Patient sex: F
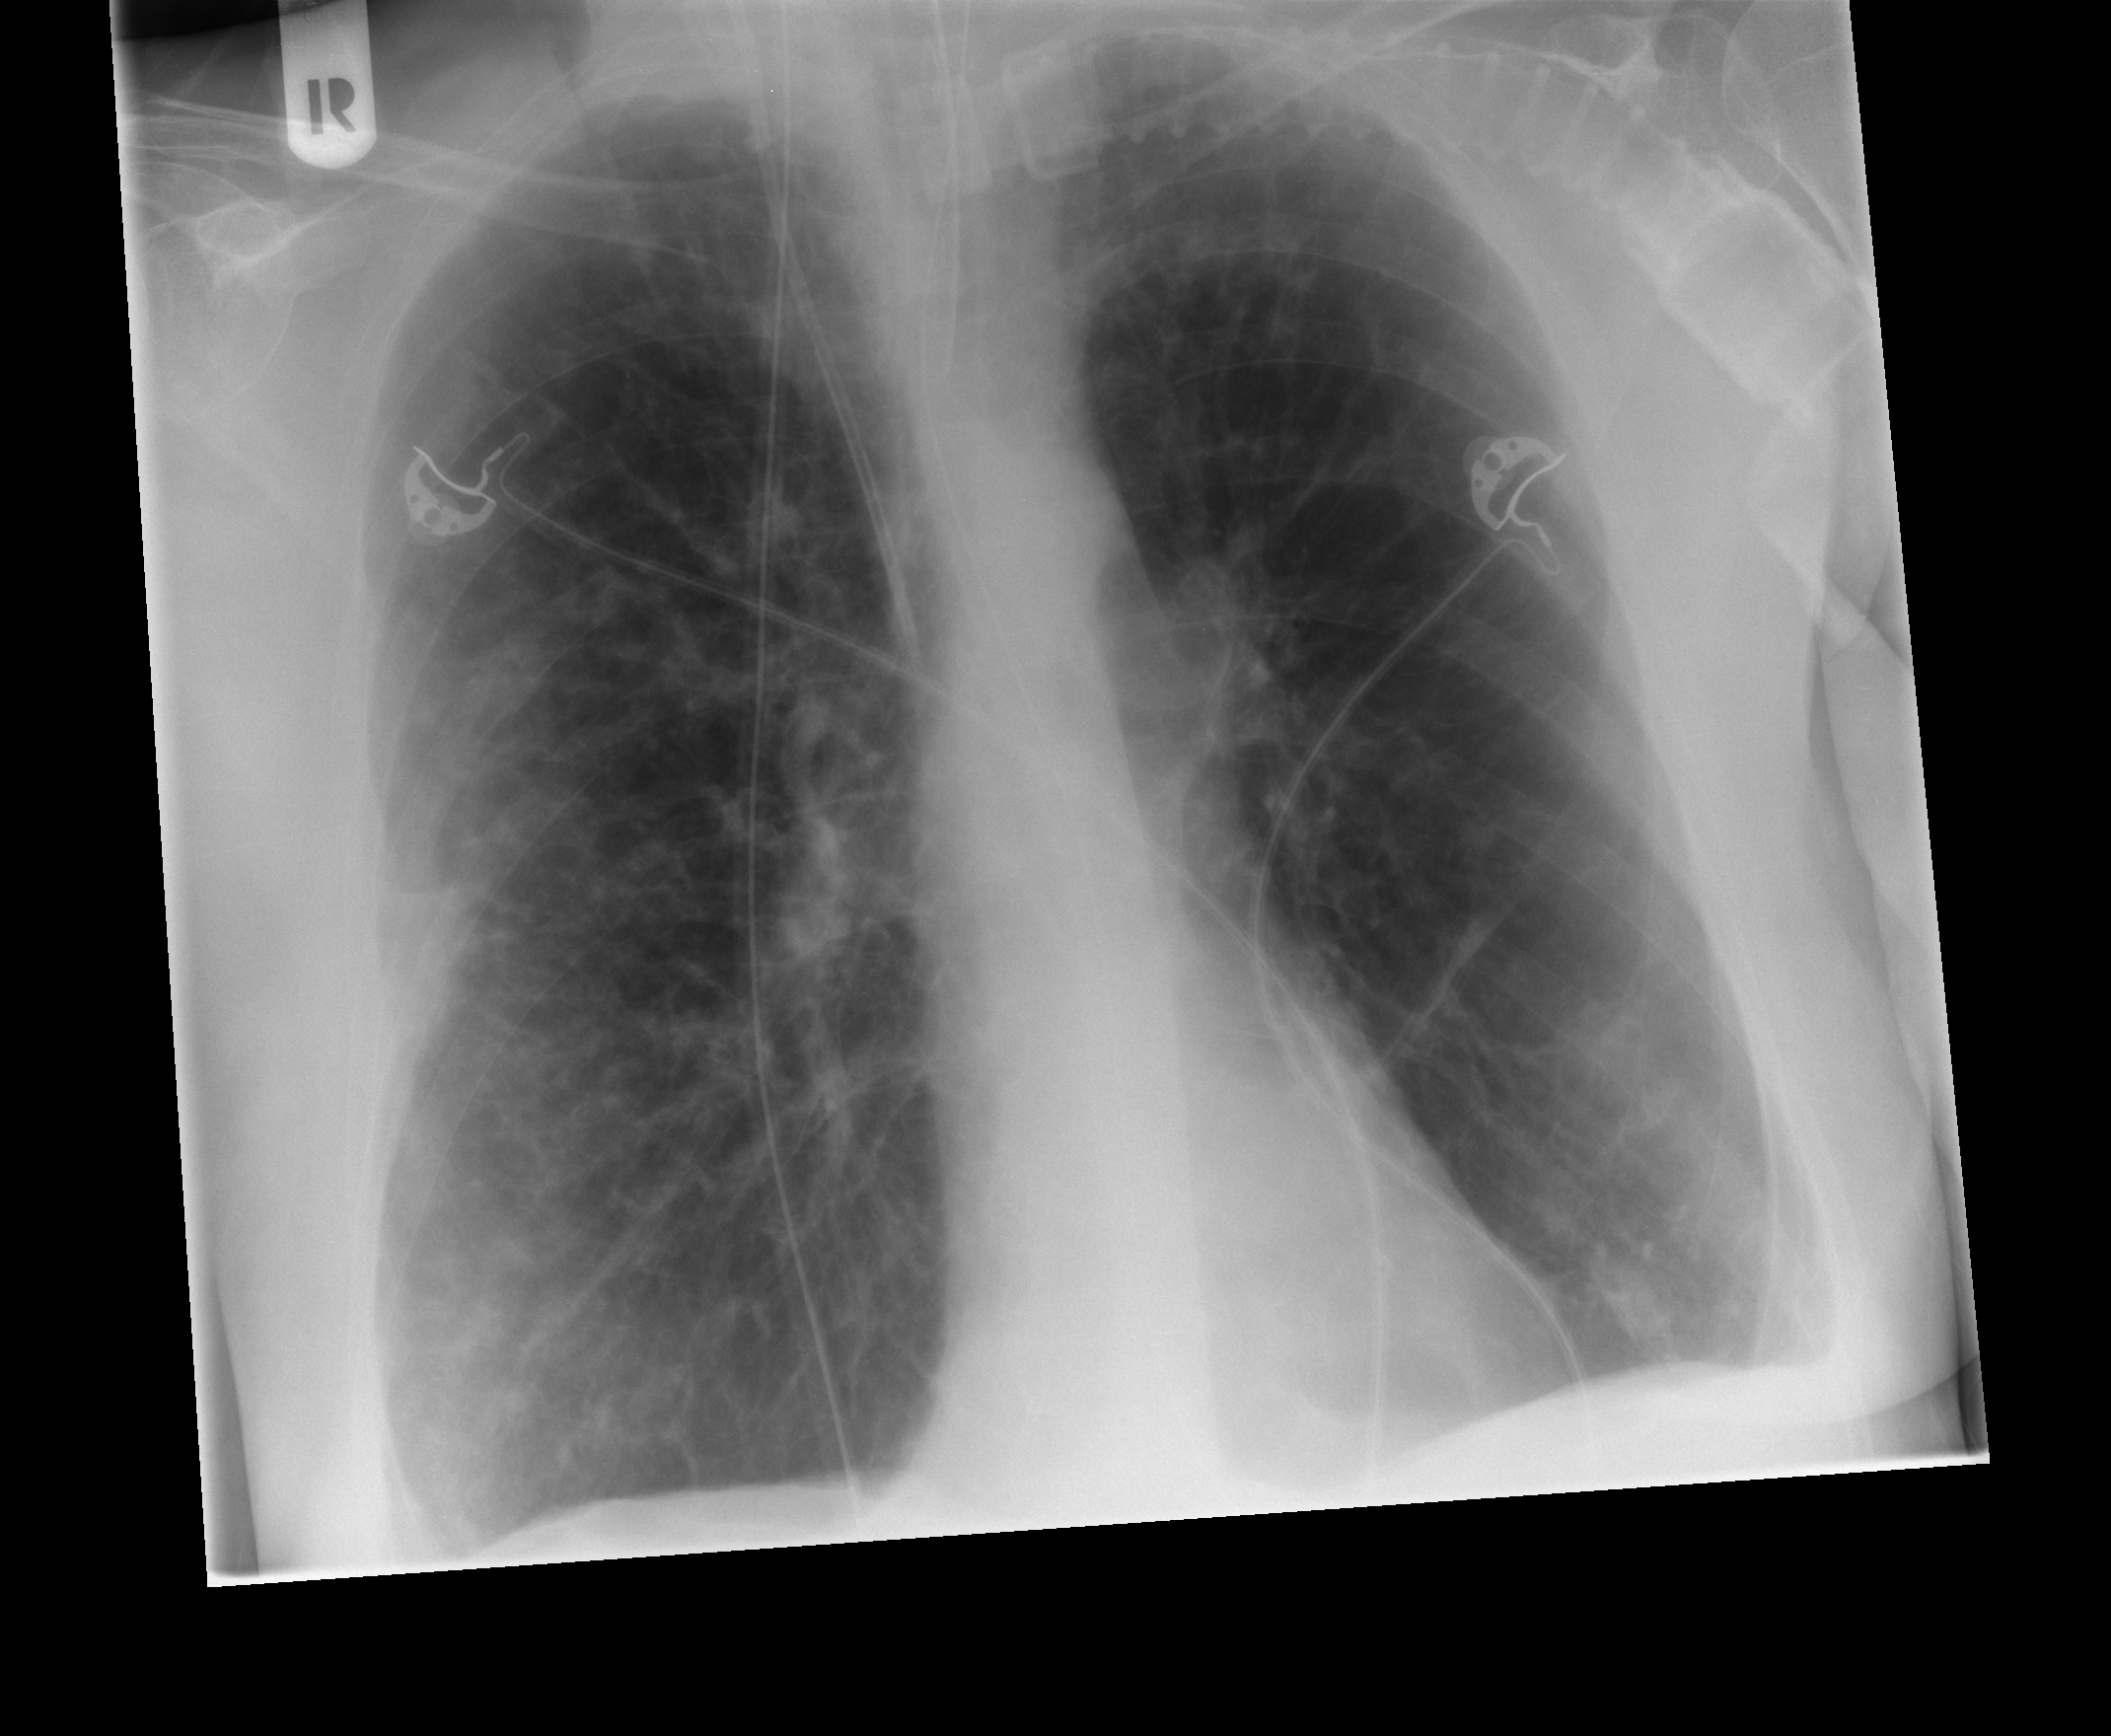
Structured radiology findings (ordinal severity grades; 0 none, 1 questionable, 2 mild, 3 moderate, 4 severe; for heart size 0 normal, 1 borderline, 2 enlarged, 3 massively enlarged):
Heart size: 0
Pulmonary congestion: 0
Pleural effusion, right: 0
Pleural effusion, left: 1
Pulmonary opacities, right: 2
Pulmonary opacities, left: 0
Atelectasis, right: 2
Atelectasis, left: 0